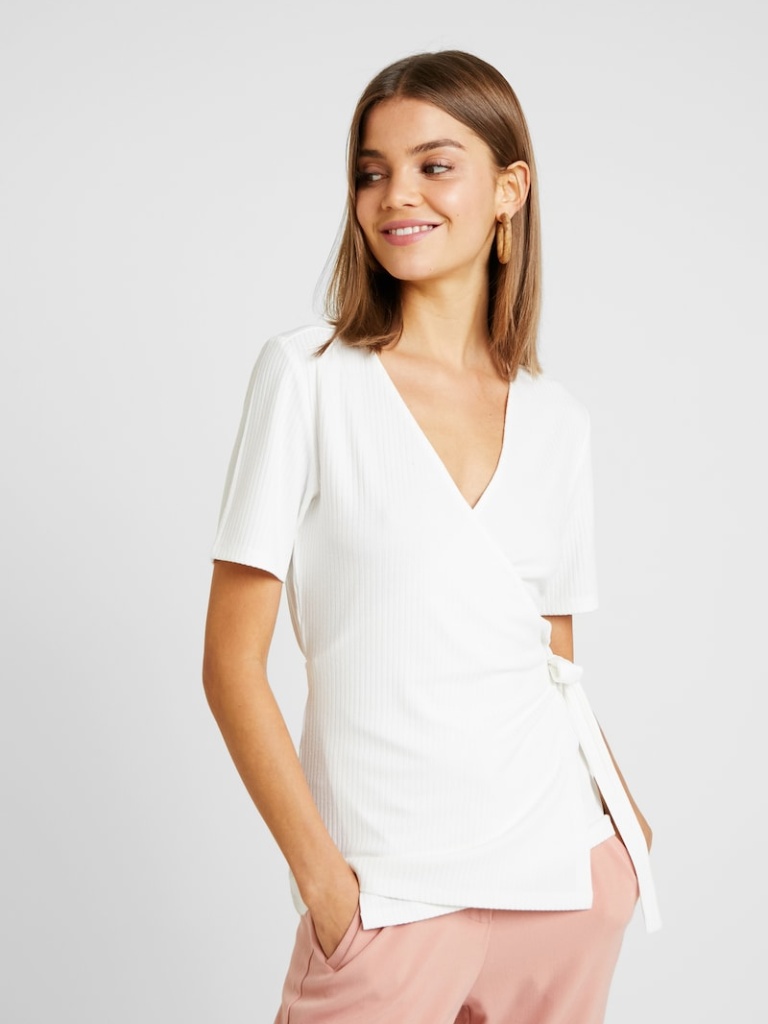
knit fitted short sleeve waist length Untucked v-neck wrap